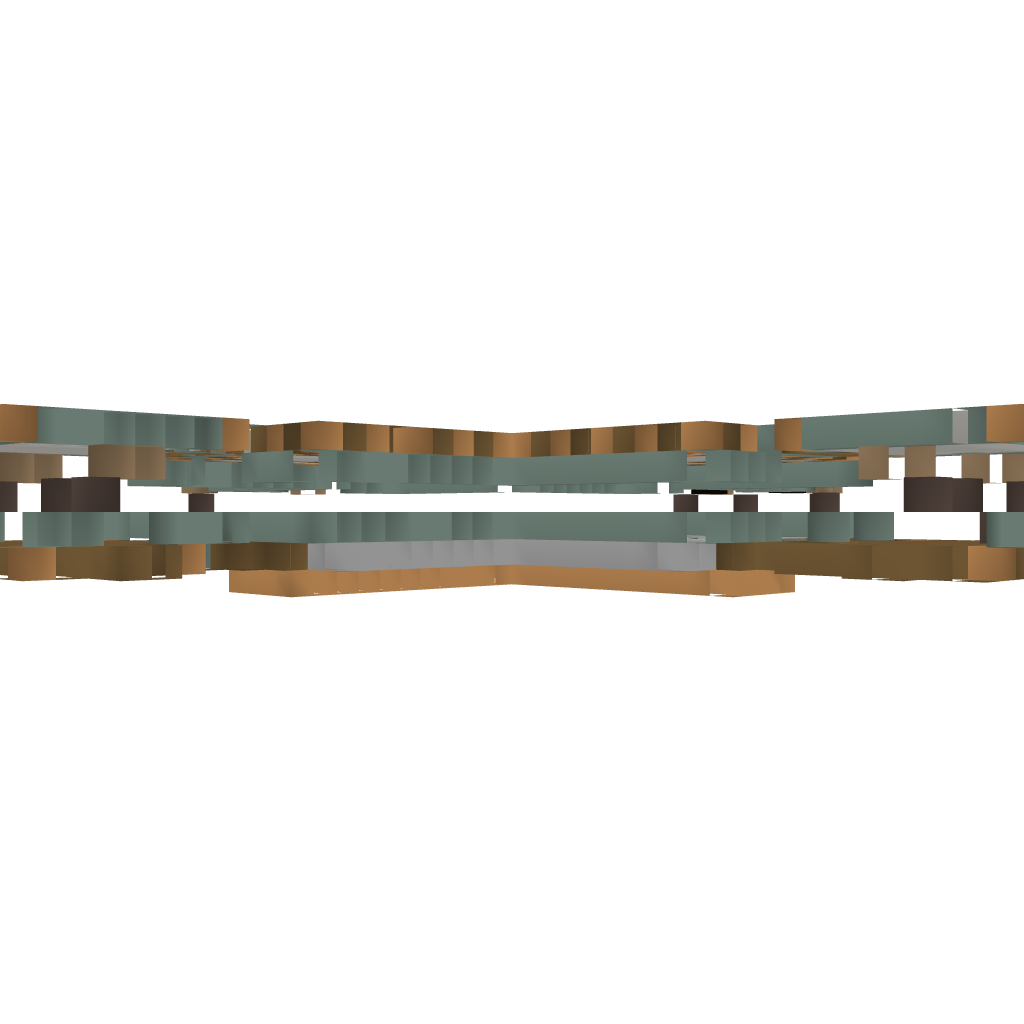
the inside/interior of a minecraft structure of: Cross Garden